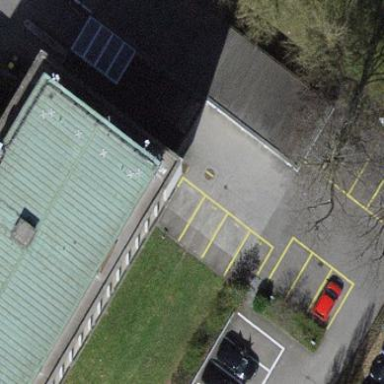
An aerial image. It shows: View of roof of building.